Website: macys
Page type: customer-info-address
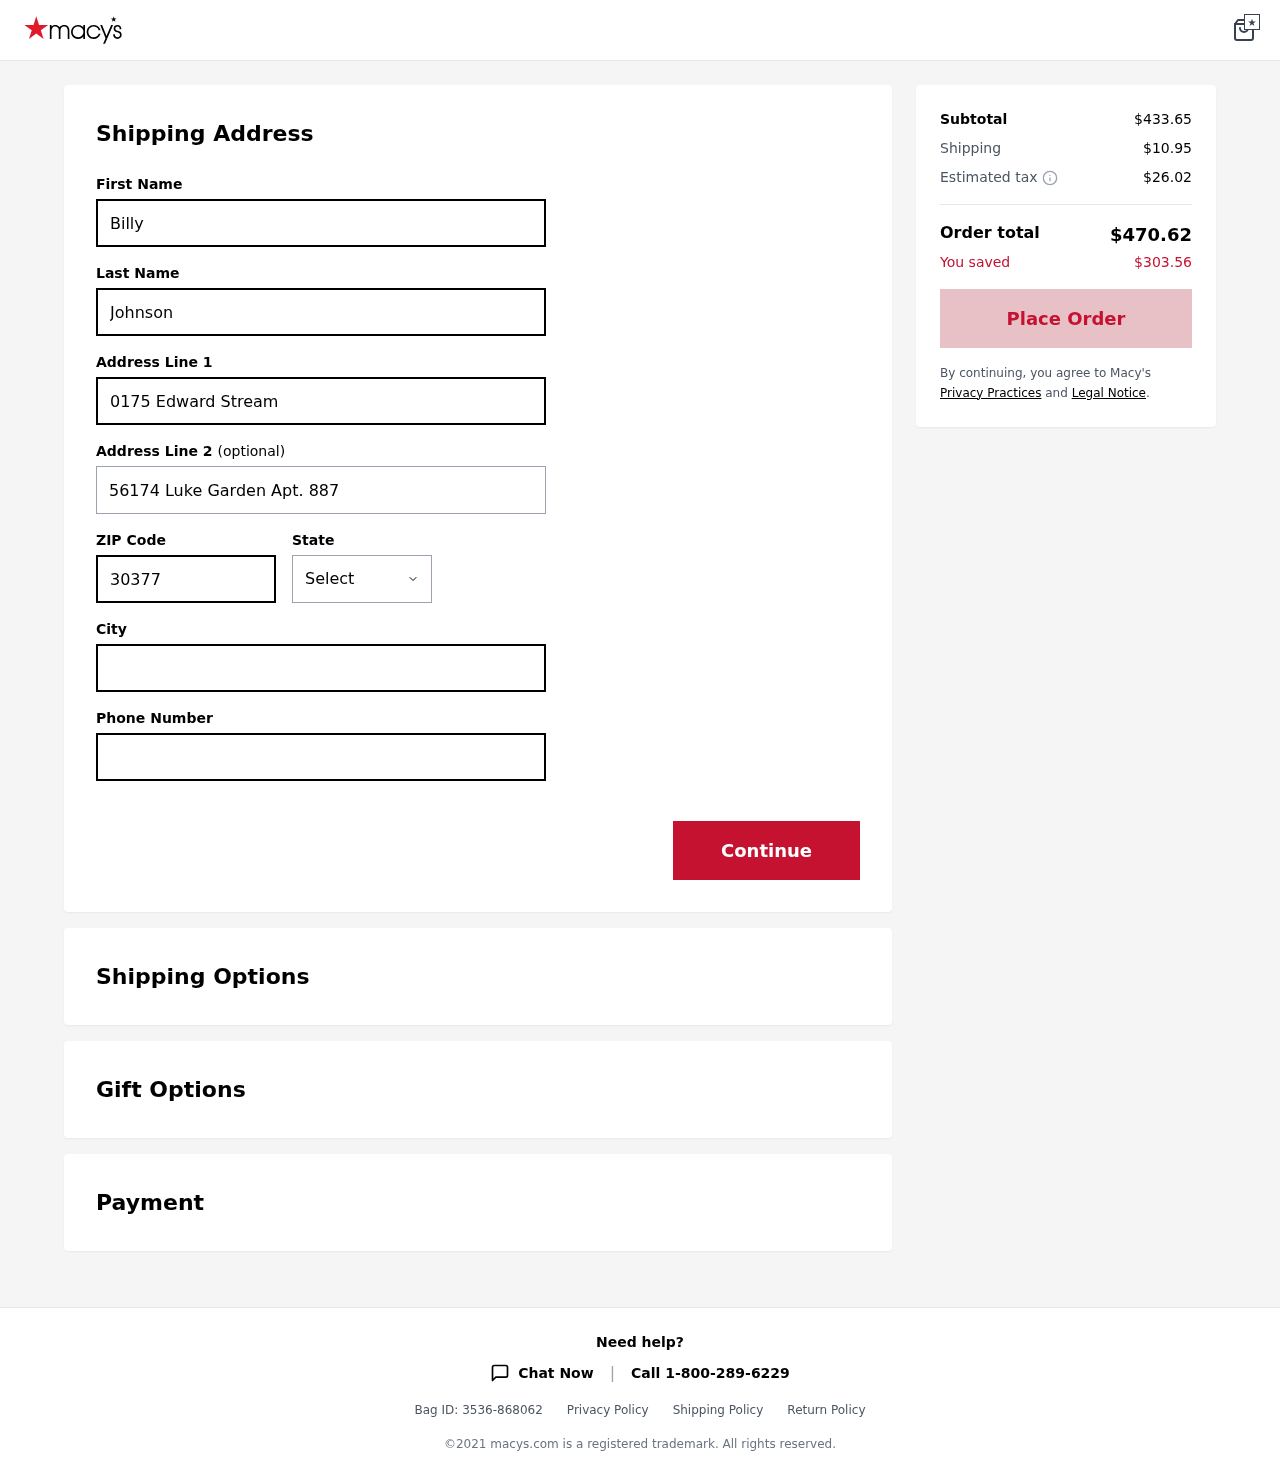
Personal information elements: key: PII_CITY
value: Haleyton
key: PII_FIRSTNAME
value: Billy
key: PII_LASTNAME
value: Johnson
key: PII_PHONE
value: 6053610446
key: PII_POSTCODE
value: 30377
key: PII_STATE
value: Louisiana
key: PII_STREET
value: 0175 Edward Stream
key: PII_STREET2
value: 56174 Luke Garden Apt. 887
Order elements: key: ORDER_SUBTOTAL
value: $433.65
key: ORDER_SHIPPING_COST
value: $10.95
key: ORDER_TAX
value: $26.02
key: ORDER_TOTAL
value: $470.62
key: ORDER_SAVINGS
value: $303.56